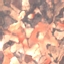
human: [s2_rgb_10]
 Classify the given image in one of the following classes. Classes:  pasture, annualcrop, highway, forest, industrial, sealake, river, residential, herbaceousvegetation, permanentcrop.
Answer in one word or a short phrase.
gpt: PermanentCrop